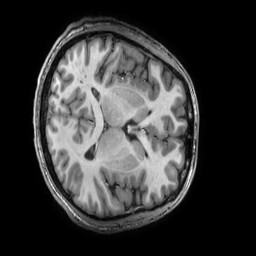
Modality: T1w
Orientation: axial
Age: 25
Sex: male
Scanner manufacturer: ge
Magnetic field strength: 3 T
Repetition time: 0.00882 s
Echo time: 0.003768 s